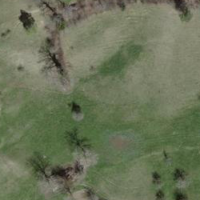
EUNIS habitat code: 52
Species observed at this site:
Phaneroptera falcata
Chorthippus biguttulus